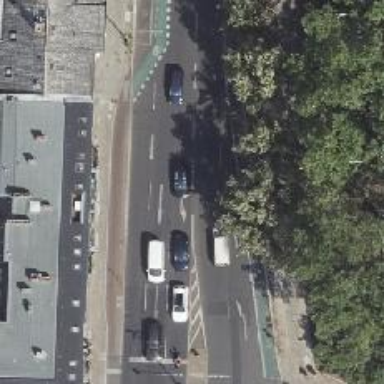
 there is cycle track. Lane markings are present on the road."